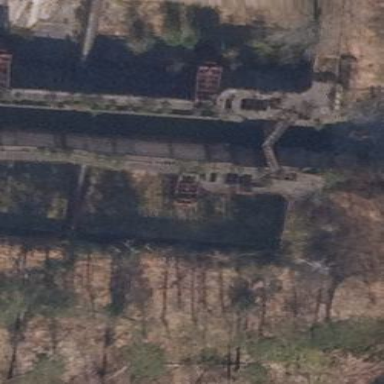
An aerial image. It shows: Historic ruins of building.